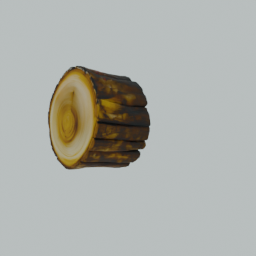
Label: nature